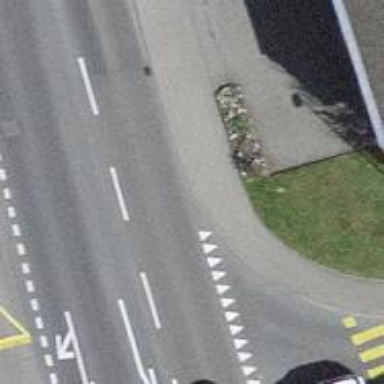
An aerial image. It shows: Sidewalk.